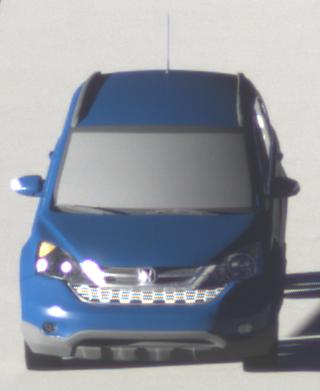
Make: Honda
Model: CR-V
Detailed model: CR-V (III) (04/10 - 10/12)
Model produced from: 2010
Model produced until: 2012
Doors: 5
Color: blue
Road condition: dry road
Daytime: sunrise or sunset
Contrast: high contrast